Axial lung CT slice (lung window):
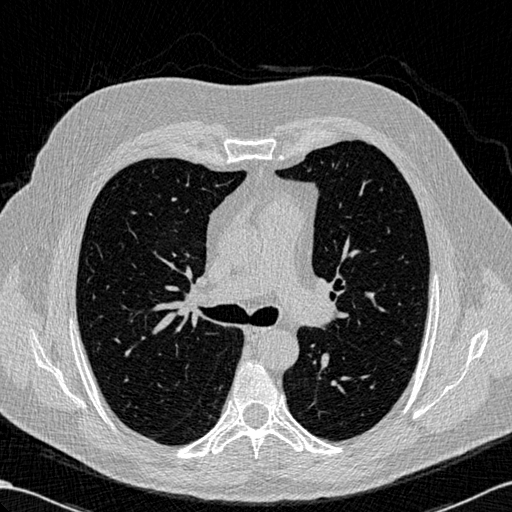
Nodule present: no